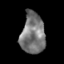
Tissue: skin
Cell type: Epithelial cells
Senescence score: 0.1719
Nuclear area (px): 961
Mean DAPI intensity: 120.076